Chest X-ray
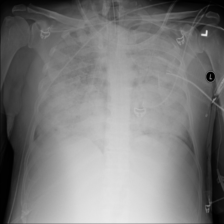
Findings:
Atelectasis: negative
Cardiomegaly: negative
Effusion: negative
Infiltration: negative
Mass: negative
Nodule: negative
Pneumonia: negative
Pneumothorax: negative
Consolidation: negative
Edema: negative
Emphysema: negative
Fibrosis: negative
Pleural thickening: negative
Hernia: negative